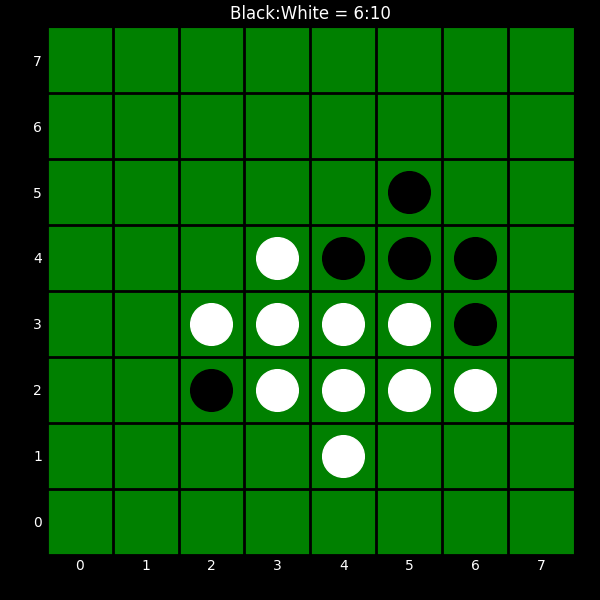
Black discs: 6
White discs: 10